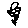
Label: flower